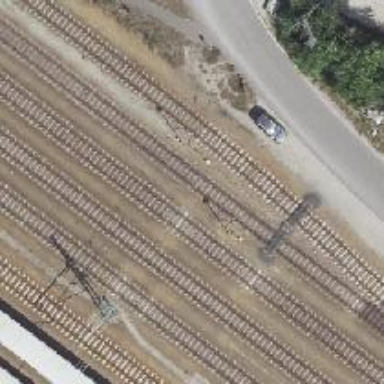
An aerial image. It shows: Rail siding with electrified contact lines for trains.